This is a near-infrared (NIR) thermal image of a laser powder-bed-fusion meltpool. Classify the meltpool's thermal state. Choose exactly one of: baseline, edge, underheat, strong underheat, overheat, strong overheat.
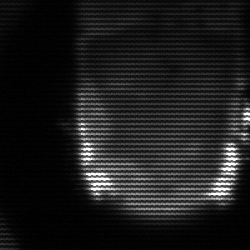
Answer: baseline